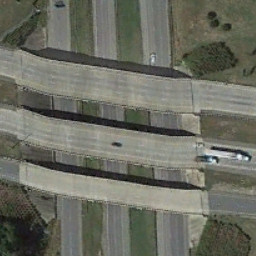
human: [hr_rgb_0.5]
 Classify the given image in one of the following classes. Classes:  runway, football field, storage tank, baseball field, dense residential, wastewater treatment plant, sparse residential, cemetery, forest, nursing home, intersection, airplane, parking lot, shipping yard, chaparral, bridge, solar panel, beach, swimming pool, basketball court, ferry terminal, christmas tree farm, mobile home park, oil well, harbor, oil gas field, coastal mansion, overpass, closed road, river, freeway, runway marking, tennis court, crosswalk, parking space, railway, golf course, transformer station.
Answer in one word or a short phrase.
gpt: overpass